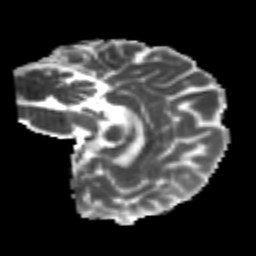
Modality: MD
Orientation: sagittal
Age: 24
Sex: female
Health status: healthy
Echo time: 0.074 s